Question: I'm trying to customize that terribly small close button in google maps api street view mode:

How do I customize the street view close button?
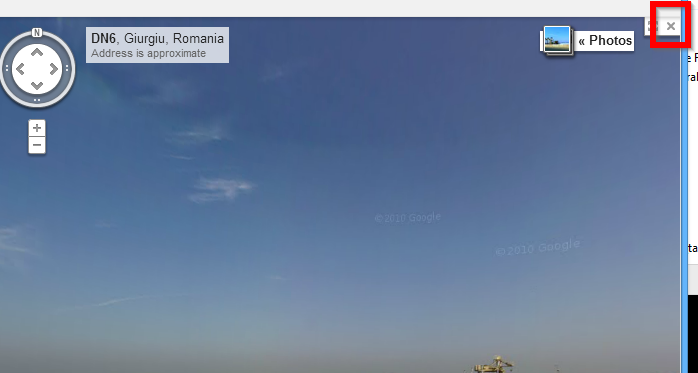
Answer: # Reference
I found <URL> in google groups explaining how to push a dom object into a street map view.
# Custom Javascript Code
I then did some custom coding and this is what I came up with:
'''
window.addEventListener('DOMContentLoaded', function( e ){
// Get close button and insert it into streetView
// #button can be anyt dom element
var closeButton = document.querySelector('#button'),
controlPosition = google.maps.ControlPosition.RIGHT_TOP;
// Assumes map has been initiated
var streetView = map.getStreetView();
// Hide useless and tiny default close button
streetView.setOptions({ enableCloseButton: false });
// Add to street view
streetView.controls[ controlPosition ].push( closeButton );
// Listen for click event on custom button
// Can also be $(document).on('click') if using jQuery
google.maps.event.addDomListener(closeButton, 'click', function(){
streetView.setVisible(false);
});
});
'''
# HTML
'''
<button id="button" class="btn">&times;</button>
'''
# CSS
'''
.btn {
margin-right: 10px;
font-size: 2em;
padding: .2em .4em;
font-family: sans-serif;
background-color: white;
}
'''
# Demo
Heres the <URL>.